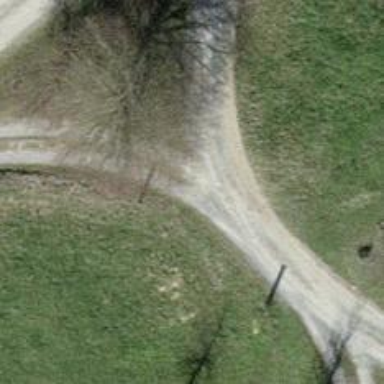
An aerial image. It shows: Pebblestone track with grade2 quality.